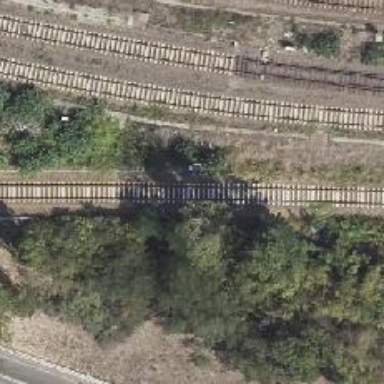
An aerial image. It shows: Railway signal.